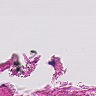
Metastatic tissue present: no